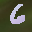
Label: 6